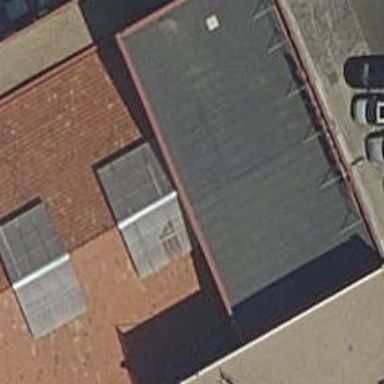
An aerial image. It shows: Car repair shop.